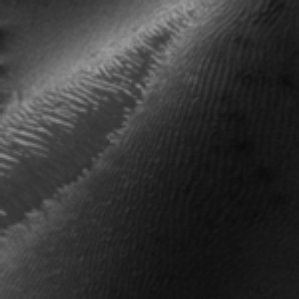
Label: frost